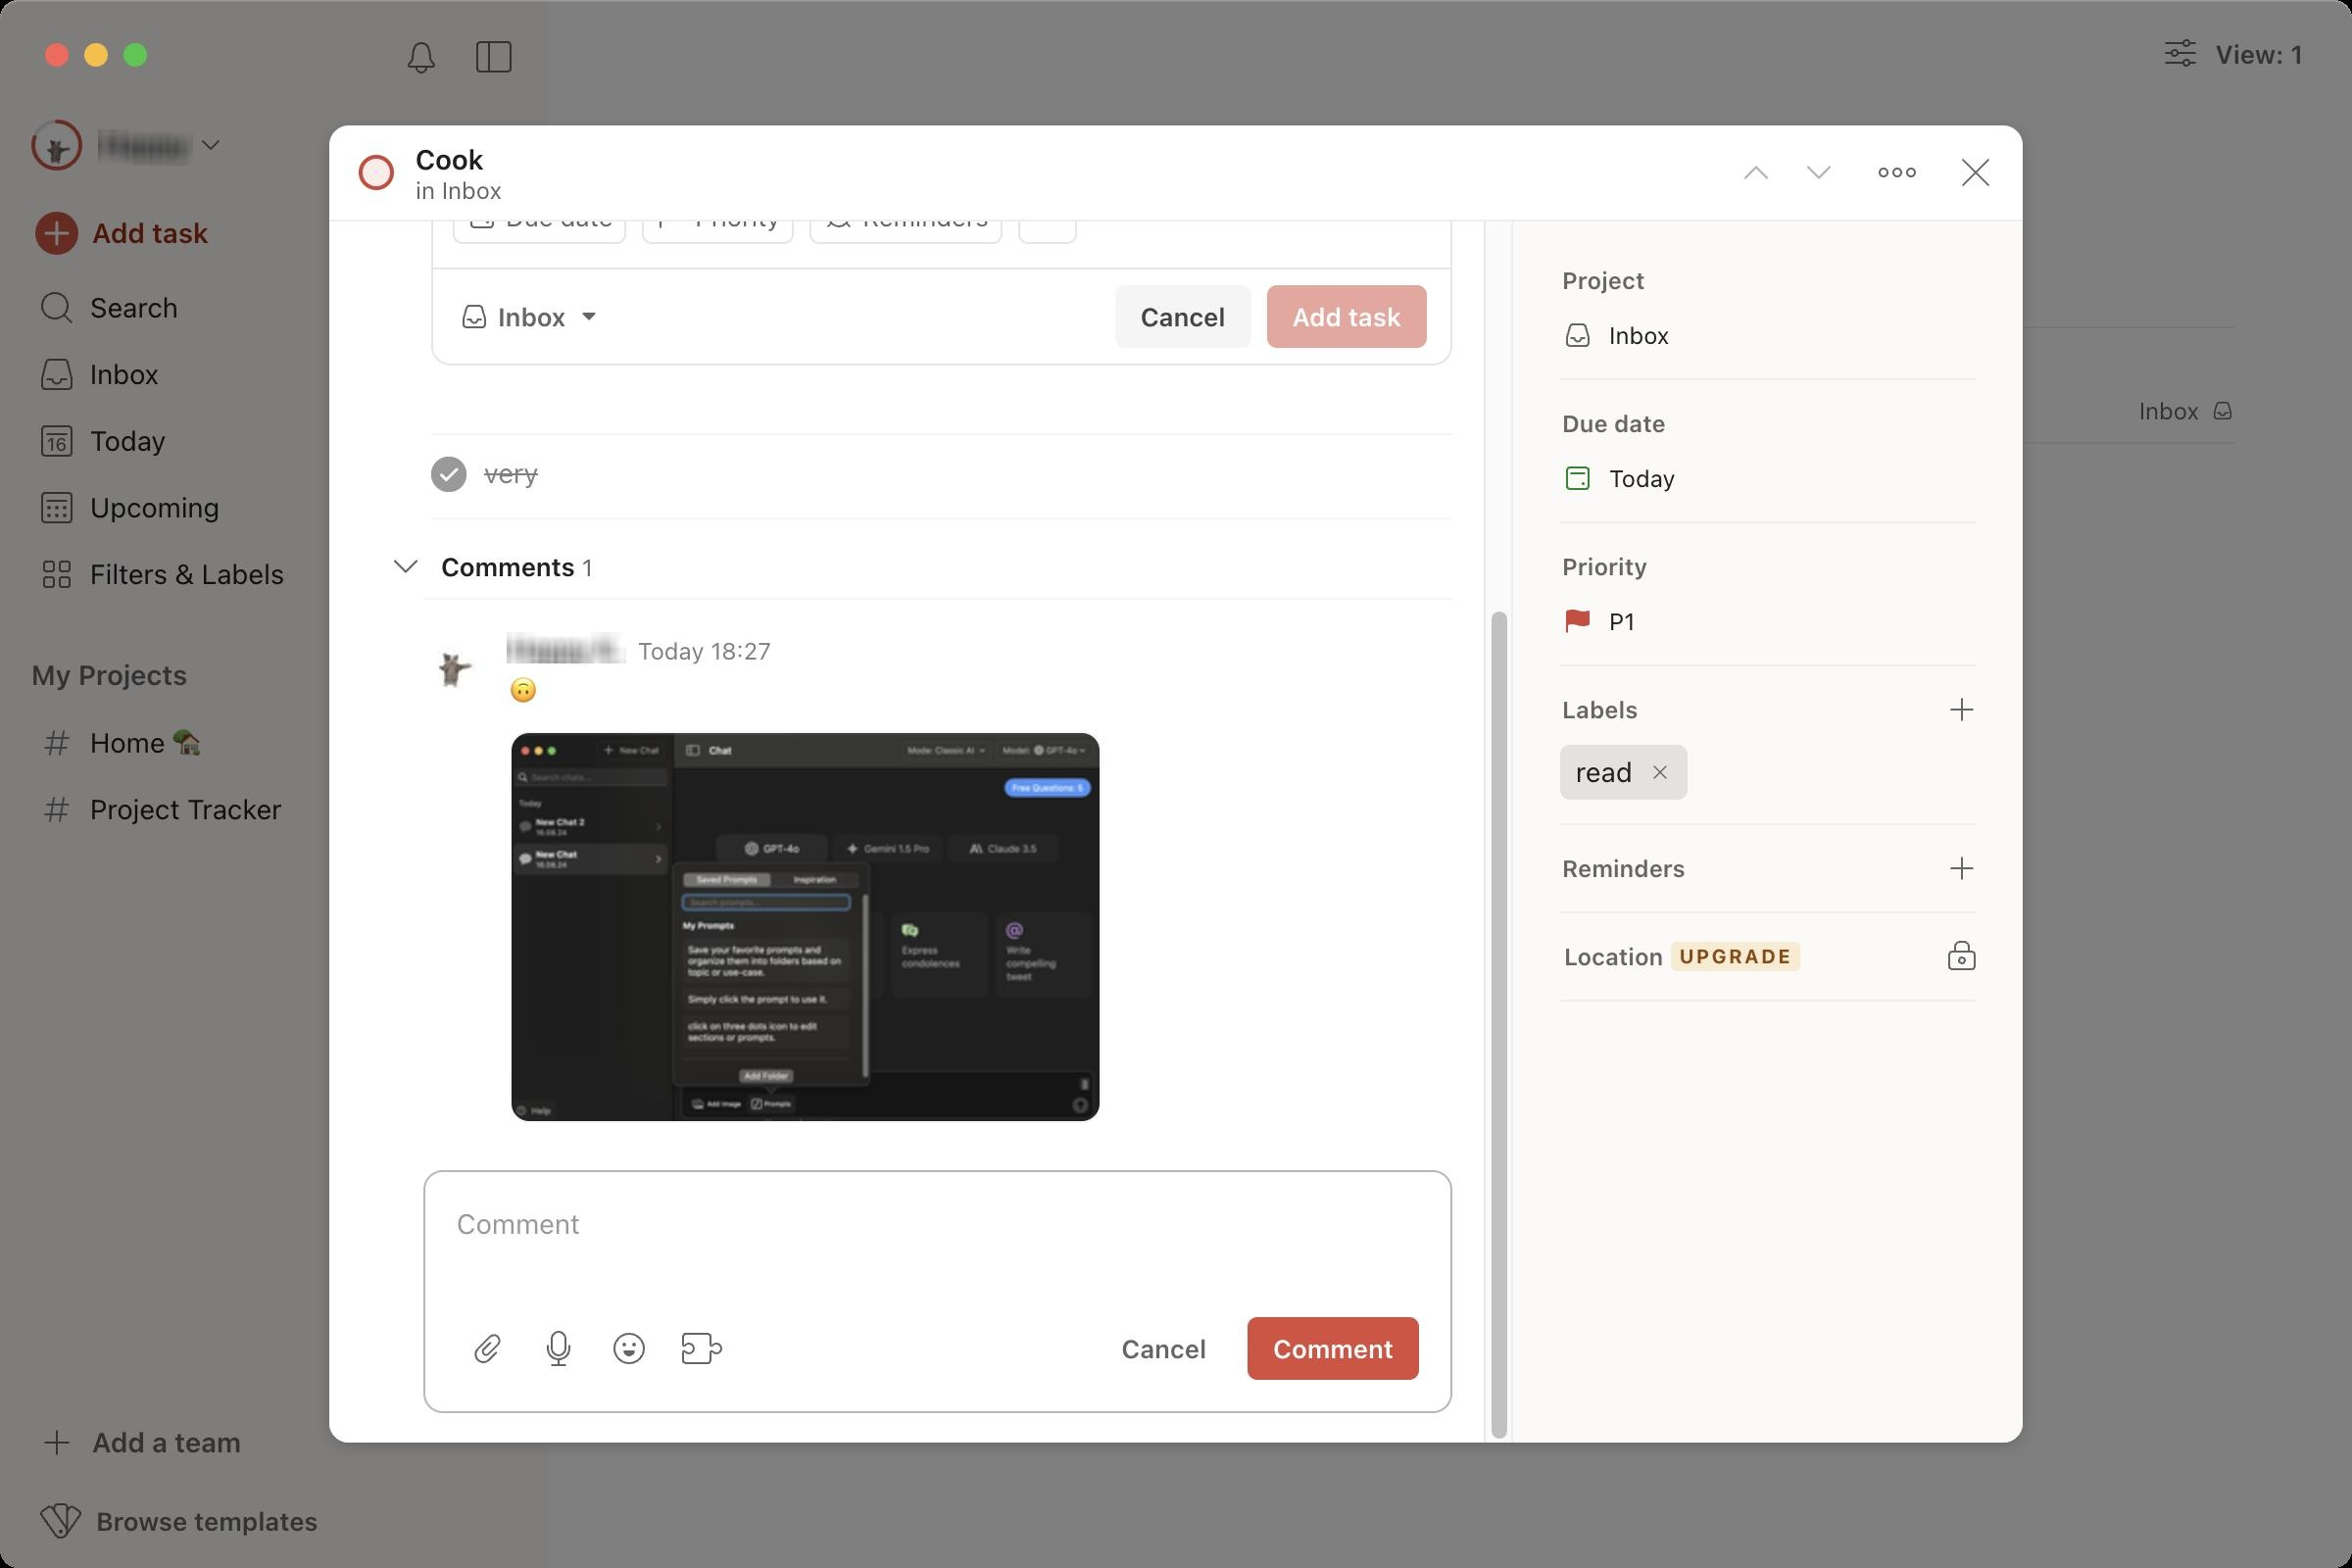
Accessibility tree:
{"name": "Cook_–_Todoist", "role": "AXWindow", "description": null, "role_description": "standard window", "value": null, "position": "264.00;103.00", "size": "1200;800", "children": [{"name": "", "role": "AXGroup", "description": "", "role_description": "group", "value": "", "position": "0.00;0.00", "size": "1200;800", "children": [{"name": "", "role": "AXGroup", "description": "", "role_description": "group", "value": "", "position": "0.00;0.00", "size": "1200;800", "children": [{"name": "", "role": "AXGroup", "description": "", "role_description": "group", "value": "", "position": "0.00;0.00", "size": "1200;800", "children": [{"name": "", "role": "AXGroup", "description": "", "role_description": "group", "value": "", "position": "0.00;0.00", "size": "1200;800", "children": []}]}]}]}, {"name": null, "role": "AXButton", "description": null, "role_description": "close button", "value": null, "position": "22.00;20.00", "size": "14;16", "children": []}, {"name": null, "role": "AXButton", "description": null, "role_description": "full screen button", "value": null, "position": "62.00;20.00", "size": "14;16", "children": [{"name": null, "role": "AXGroup", "description": null, "role_description": "group", "value": null, "position": "62.00;20.00", "size": "14;16", "children": [{"name": null, "role": "AXGroup", "description": null, "role_description": "group", "value": null, "position": "62.00;20.00", "size": "14;16", "children": []}]}]}, {"name": null, "role": "AXButton", "description": null, "role_description": "minimize button", "value": null, "position": "42.00;20.00", "size": "14;16", "children": []}]}